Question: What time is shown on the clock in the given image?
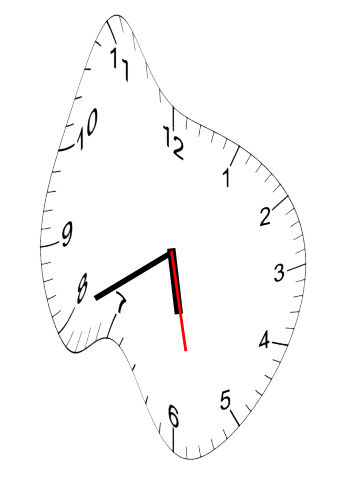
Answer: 05:40:28